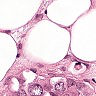
Metastatic tissue present: yes